Question: If I have an image like this

I want to break the image according to the grid and save it in a matrix.
So if I knew the size of each cell then I can make a new 4-D matrix and save pixel values of each cell into the new matrix
like
'''
[m n]=size(img);
a=ones(m/64,n/64,64,64);
x=0;y=0;
for i = 1:m
for j = 1:n
ti=i/64;
tj=j/64;
a(ti+1,tj+1,i-ti,j-tj)=img(i,j);
end;
end
'''
but I dont know how to do this if we dont know the size of each cell
we just need to split the cells according to white boundary
also I dont want the pixels of the grid, I just need all the pixels inside the gird lines
please tell me how to do this in matlab
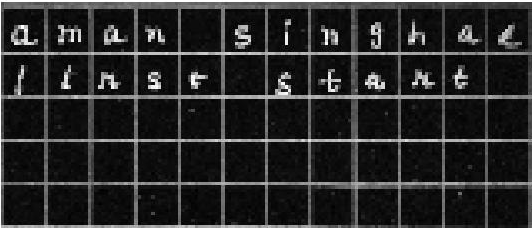
Answer: There is an excellent Matlab demo that covers this problem, the <URL>